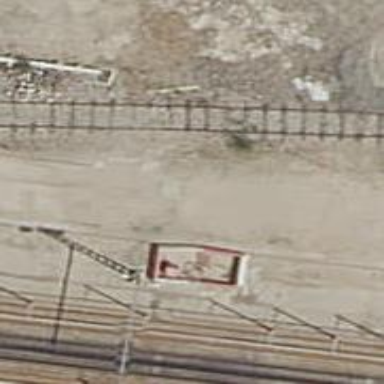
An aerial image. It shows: Railway buffer stop.